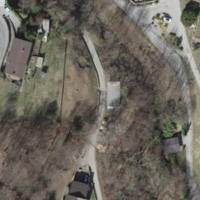
EUNIS habitat code: 41
Species observed at this site:
Campanula patula